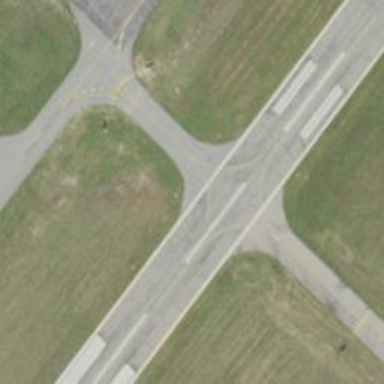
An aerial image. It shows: View of taxiway at the airport.